Field crop: maize
Growth stage: 2
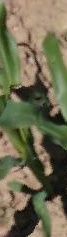
Species: maize